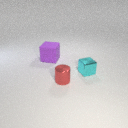
small cyan metal cube in front of large purple rubber cube